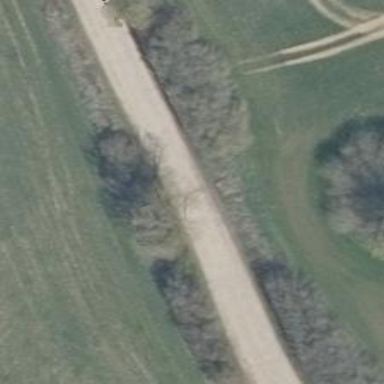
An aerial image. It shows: Unclassified road with grade 1 track type.